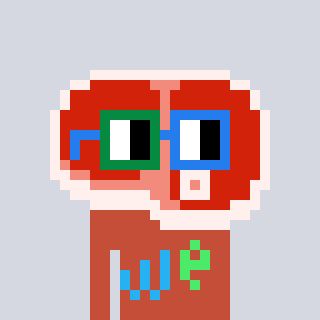
a pixel art character with square green and blue glasses, a steak-shaped head and a rust-colored body on a cool background